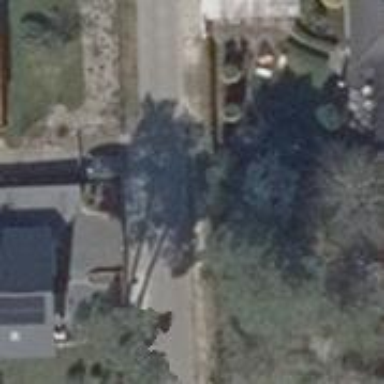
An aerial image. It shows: Driveway.